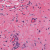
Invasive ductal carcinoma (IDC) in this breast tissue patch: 0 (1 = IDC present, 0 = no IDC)